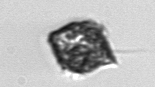
Label: Kryptoperidinium_triquetrum